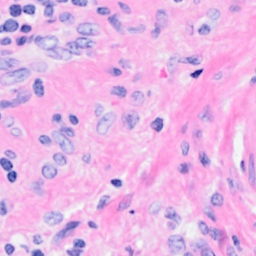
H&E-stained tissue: Breast